Question: hadoop and hdfs seem to be running for me correctly as when I navigate to
'http://127.0.01:50070/dfshealth.jsp' I receive this output :

But when I try to run the code
'''
public class firstmapreducedriver {
public static void main(String[] args) {
JobClient client = new JobClient();
JobConf conf = new JobConf(firstmapreducedriver.class);
// TODO: specify output types
conf.setOutputKeyClass(Text.class);
conf.setOutputValueClass(IntWritable.class);
// TODO: specify input and output DIRECTORIES (not files)
conf.setInputFormat(TextInputFormat.class);
conf.setOutputFormat(TextOutputFormat.class);
FileInputFormat.setInputPaths(conf, new Path("dfs"));
FileOutputFormat.setOutputPath(conf, new Path("Out"));
// TODO: specify a mapper
conf.setMapperClass(org.apache.hadoop.mapred.lib.IdentityMapper.class);
// TODO: specify a reducer
conf.setReducerClass(org.apache.hadoop.mapred.lib.IdentityReducer.class);
client.setConf(conf);
try {
JobClient.runJob(conf);
} catch (Exception e) {
e.printStackTrace();
}
}
}
'''
I receive this error :
'''
13/03/04 19:53:33 WARN conf.Configuration: DEPRECATED: hadoop-site.xml found in the classpath. Usage of hadoop-site.xml is deprecated. Instead use core-site.xml, mapred-site.xml and hdfs-site.xml to override properties of core-default.xml, mapred-default.xml and hdfs-default.xml respectively
13/03/04 19:53:51 WARN mapred.JobClient: Use GenericOptionsParser for parsing the arguments. Applications should implement Tool for the same.
13/03/04 19:53:51 INFO mapred.JobClient: Cleaning up the staging area hdfs://localhost:9100/tmp/hadoop-newuser/mapred/staging/newuser/.staging/job_201303041945_0001
13/03/04 19:53:51 ERROR security.UserGroupInformation: PriviledgedActionException as:newuser cause:org.apache.hadoop.mapred.InvalidInputException: Input path does not exist: hdfs://localhost:9100/user/newuser/dfs
org.apache.hadoop.mapred.InvalidInputException: Input path does not exist: hdfs://localhost:9100/user/newuser/dfs
at org.apache.hadoop.mapred.FileInputFormat.listStatus(FileInputFormat.java:197)
at org.apache.hadoop.mapred.FileInputFormat.getSplits(FileInputFormat.java:208)
at org.apache.hadoop.mapred.JobClient.writeOldSplits(JobClient.java:989)
at org.apache.hadoop.mapred.JobClient.writeSplits(JobClient.java:981)
at org.apache.hadoop.mapred.JobClient.access$600(JobClient.java:174)
at org.apache.hadoop.mapred.JobClient$2.run(JobClient.java:897)
at org.apache.hadoop.mapred.JobClient$2.run(JobClient.java:850)
at java.security.AccessController.doPrivileged(Native Method)
at javax.security.auth.Subject.doAs(Subject.java:396)
at org.apache.hadoop.security.UserGroupInformation.doAs(UserGroupInformation.java:1121)
at org.apache.hadoop.mapred.JobClient.submitJobInternal(JobClient.java:850)
at org.apache.hadoop.mapred.JobClient.submitJob(JobClient.java:824)
at org.apache.hadoop.mapred.JobClient.runJob(JobClient.java:1261)
at firstmapreducedriver.main(firstmapreducedriver.java:44)
'''
Where can I configure the location of the hdfs files or where do I need to create the dir "dfs" so that it is found ?
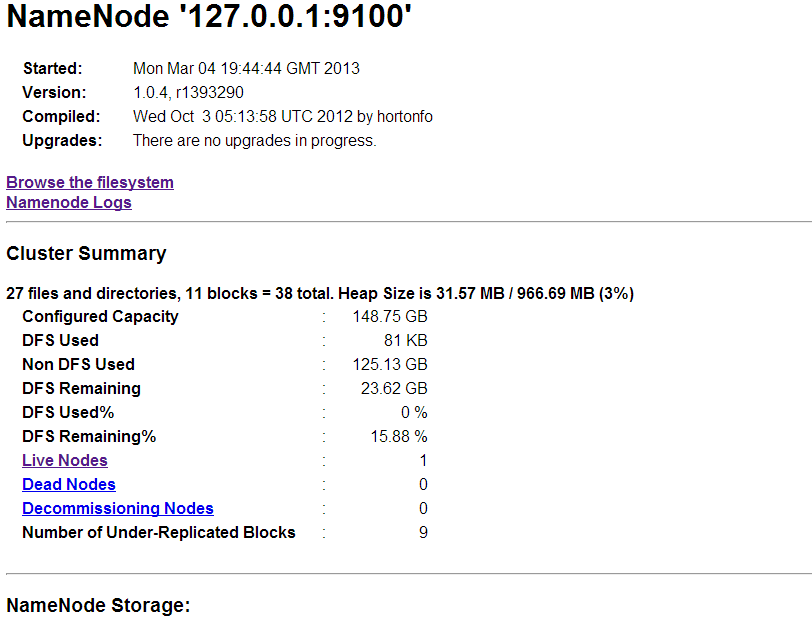
Answer: In your code, you specified the directories:
'''
FileInputFormat.setInputPaths(conf, new Path("dfs"));
FileOutputFormat.setOutputPath(conf, new Path("Out"));
'''
Any relative path (one that does not start with '/') will have a root of '/user/$USER'. So, you have to make sure that your input path of '/user/newuser/dfs' exists and has data inside of it. You can execute the following to make the directory and put in files:
'''
hadoop fs -mkdir /user/newuser/dfs
hadoop fs -copyFromLocal localFile.txt /user/newuser/dfs/
'''